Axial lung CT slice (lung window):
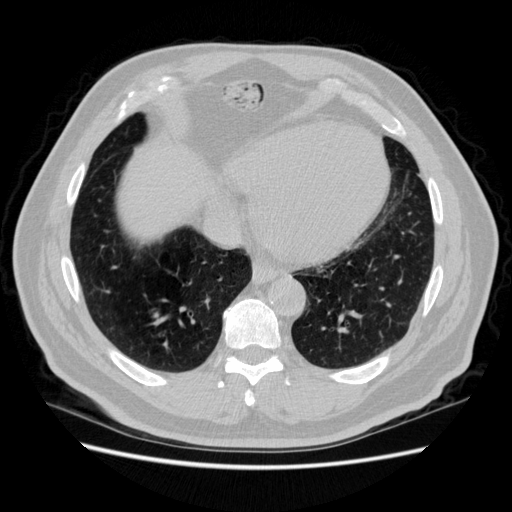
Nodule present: no